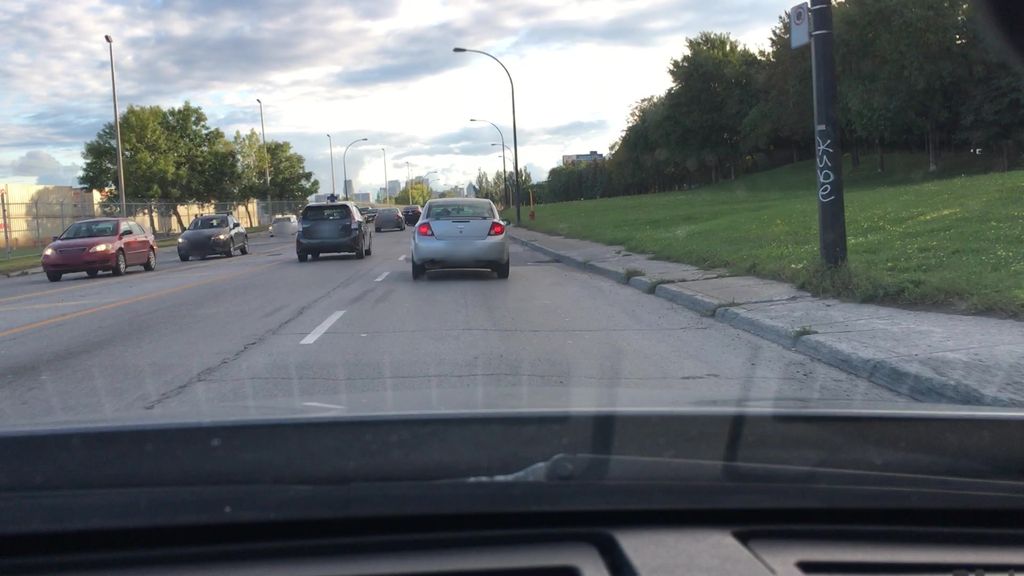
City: montreal